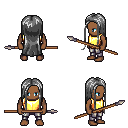
a pixel art fantasy rpg character, male body template, human, dark skin, gold chest armor, metal pants, gray extra-long hairstyle, spear, four views (front, back, left, right), 2x2 character sprite sheet, small pixel art, hard edges, no anti-aliasing